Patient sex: F
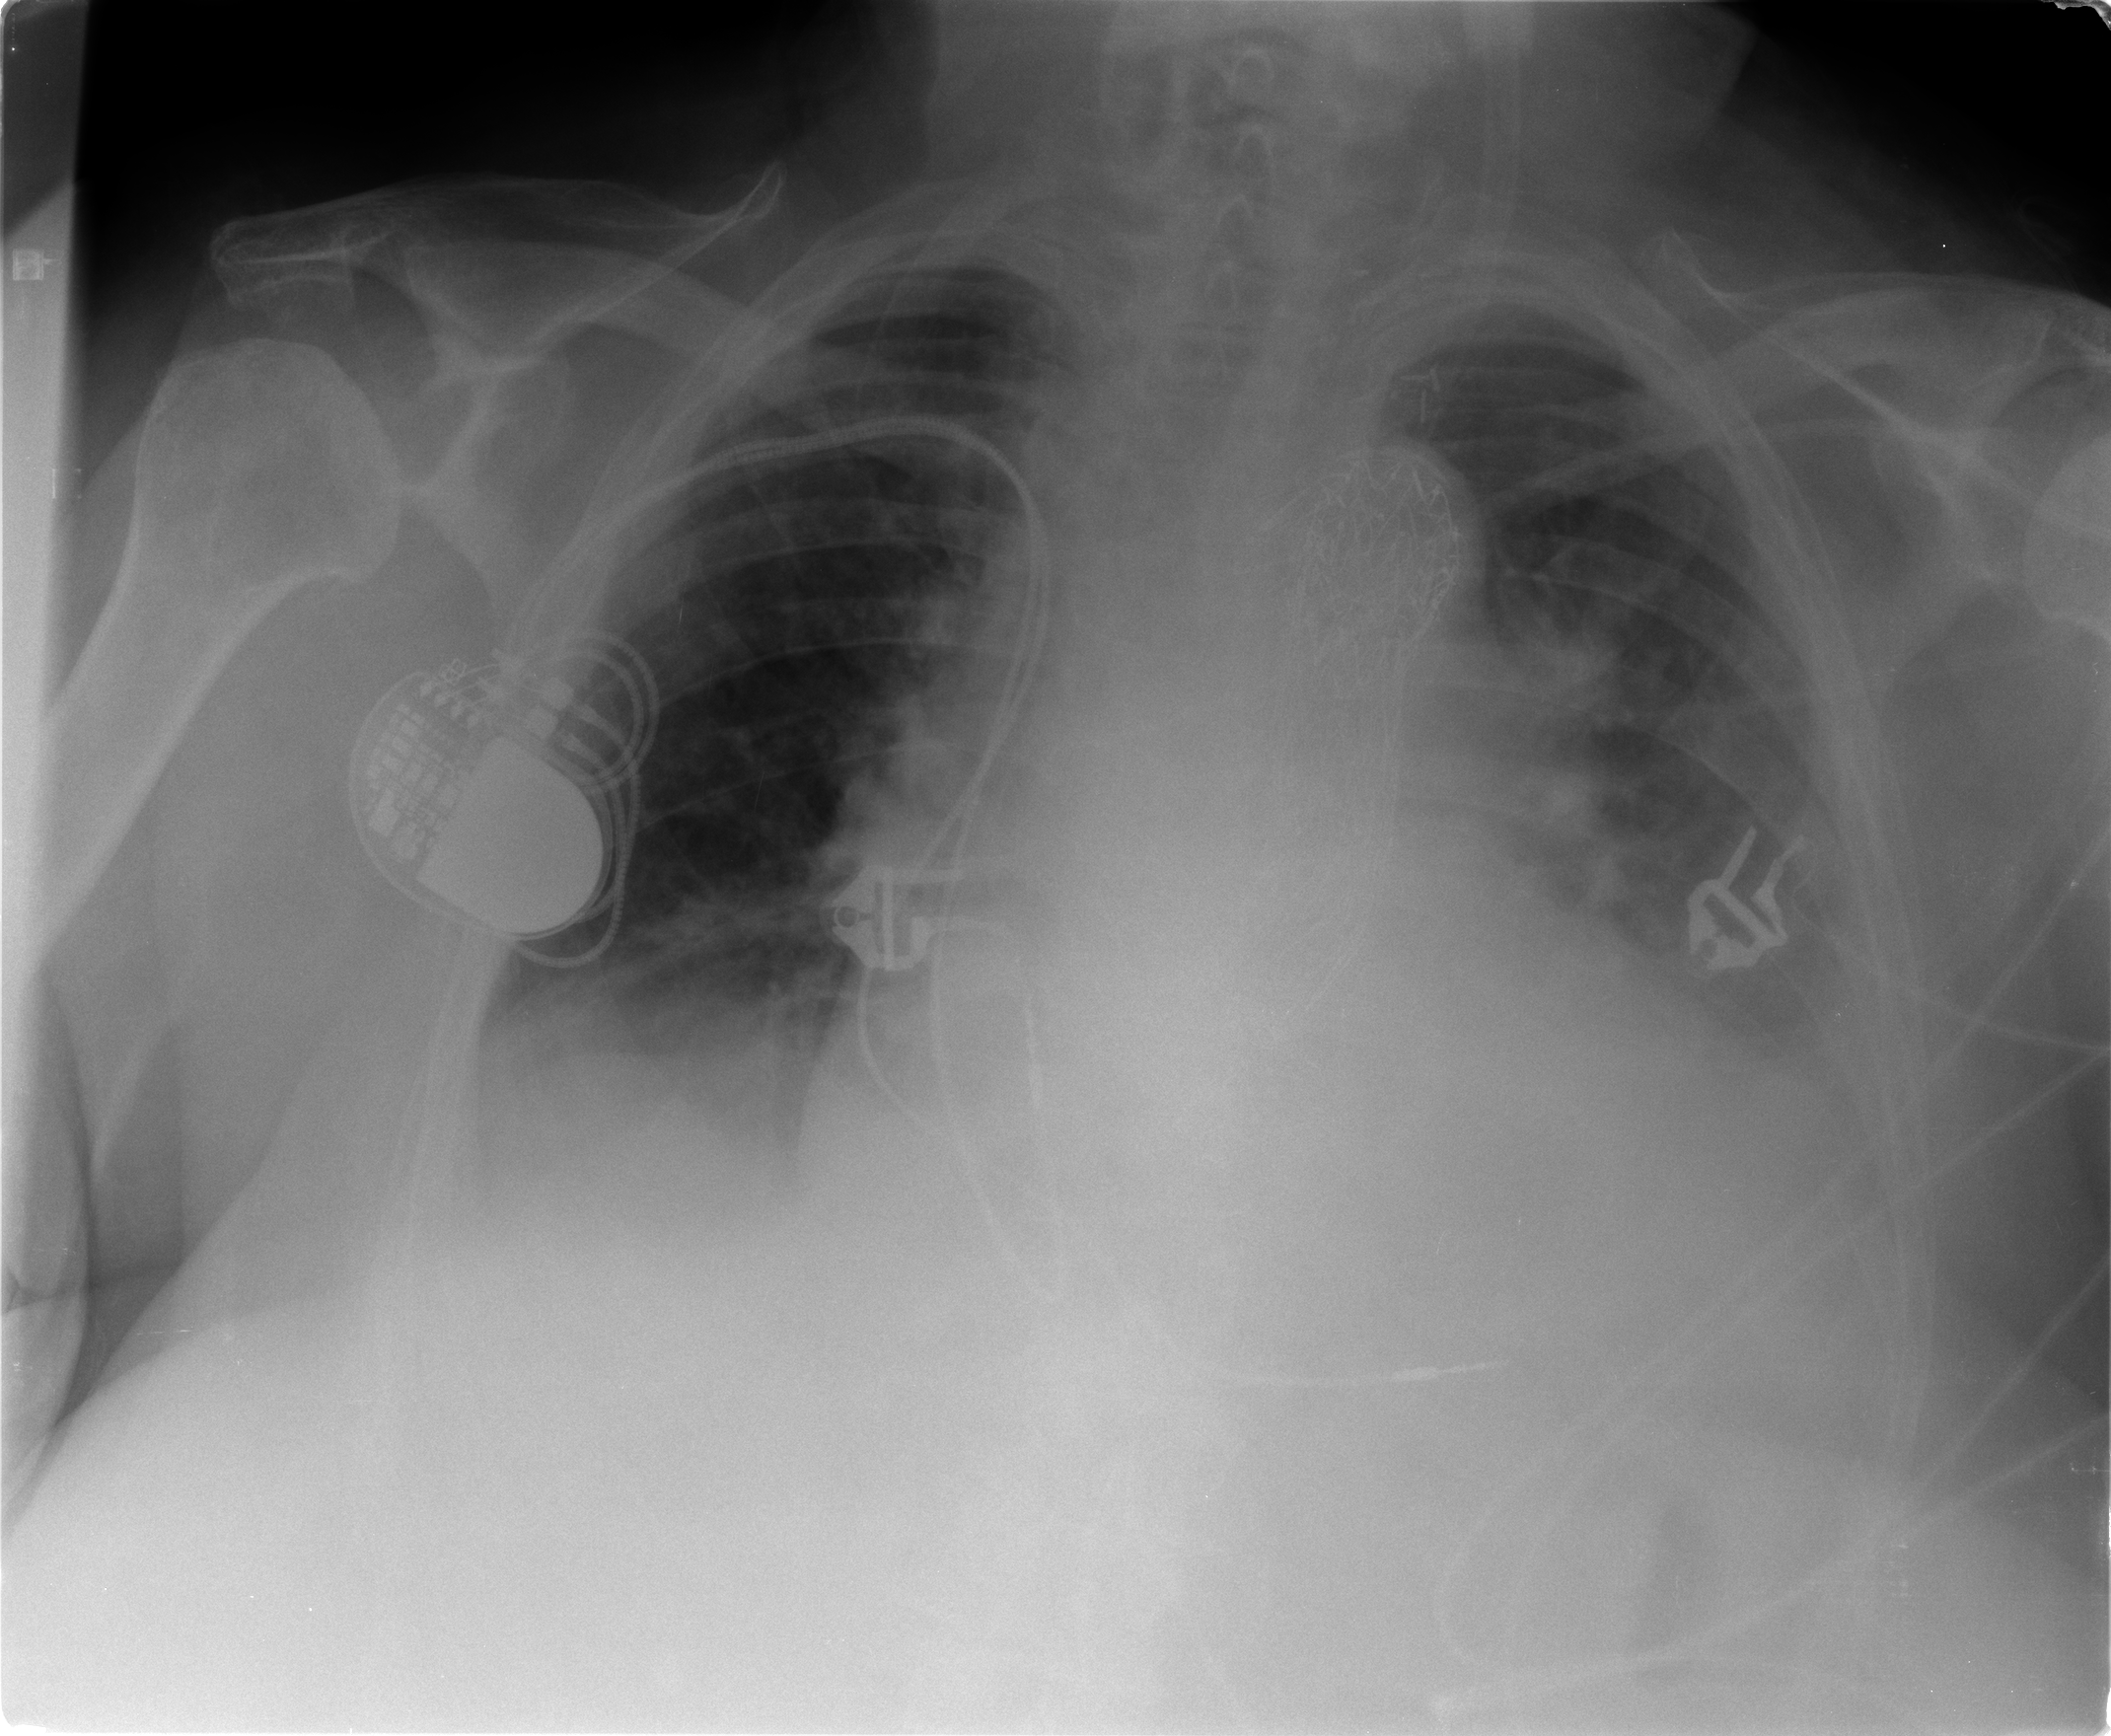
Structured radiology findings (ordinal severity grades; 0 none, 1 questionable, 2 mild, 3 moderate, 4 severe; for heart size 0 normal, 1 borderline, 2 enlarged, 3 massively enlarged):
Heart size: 2
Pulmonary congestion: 1
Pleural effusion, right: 2
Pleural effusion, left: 3
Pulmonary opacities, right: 0
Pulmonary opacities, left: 2
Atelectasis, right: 2
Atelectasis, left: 2